Question: I'm new to JSON and just starting to wrap my head around it's functionality.
I'm trying to see if I can get print some data from some JSON methods. I've been alternating between the first one and the one that is commented out. The ideas is to see if I can get printing:
'''
id newConnection = [scAPI performMethod:@"GET" onResource:@"me/connections.json" withParameters:nil context:nil userInfo:nil];
// id newConnection = [scAPI performMethod:@"POST"
// onResource:@"connections"
// withParameters:[NSDictionary dictionaryWithObjectsAndKeys:
// @"facebook_profile", @"service",
// @"imc://connection", @"redirect_uri",
// @"touch", @"display", //optional, forces services to use the mobile auth page if available
// nil]
// context:nil
// userInfo:nil];
NSLog(@"newConnection %@", newConnection);
NSLog(@"Is of type: %@", [newConnection class]);
NSDictionary *dict = [newConnection objectFromJSONString];
for (id key in dict) {
NSLog(@"key: %@, value: %@", key, [dict objectForKey:key]);
}
'''
The above code doesn't err and I get logs such as:

Does this look right? How do I properly use these JSON methods to get a dictionary of values?
---
To be clear I'm using JSONKit :)
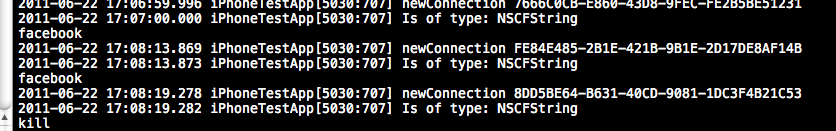
Answer: I would personally recommend using the <URL>. Getting a dictionary with it is straightforward.
Get a response back from a connection, and then use the following code (where response is an NSString containing the response from the server):
'''
SBJsonParser *parser = [[SBJsonParser alloc] init];
NSArray *returnData = [parser objectWithString:[response stringByReplacingOccurrencesOfString:@"\\" withString:@"\"]];
[parser release];
NSDictionary *returnDict = (NSDictionary *)returnData;
'''
This is unrelated, but for examining JSON data, I would also recommend <URL>. You can paste in your JSON strings and view it with a collapsable array structure. Very convenient.